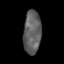
Tissue: prostate
Cell type: T cells
Senescence score: 0.6844
Nuclear area (px): 740
Mean DAPI intensity: 96.322